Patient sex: M
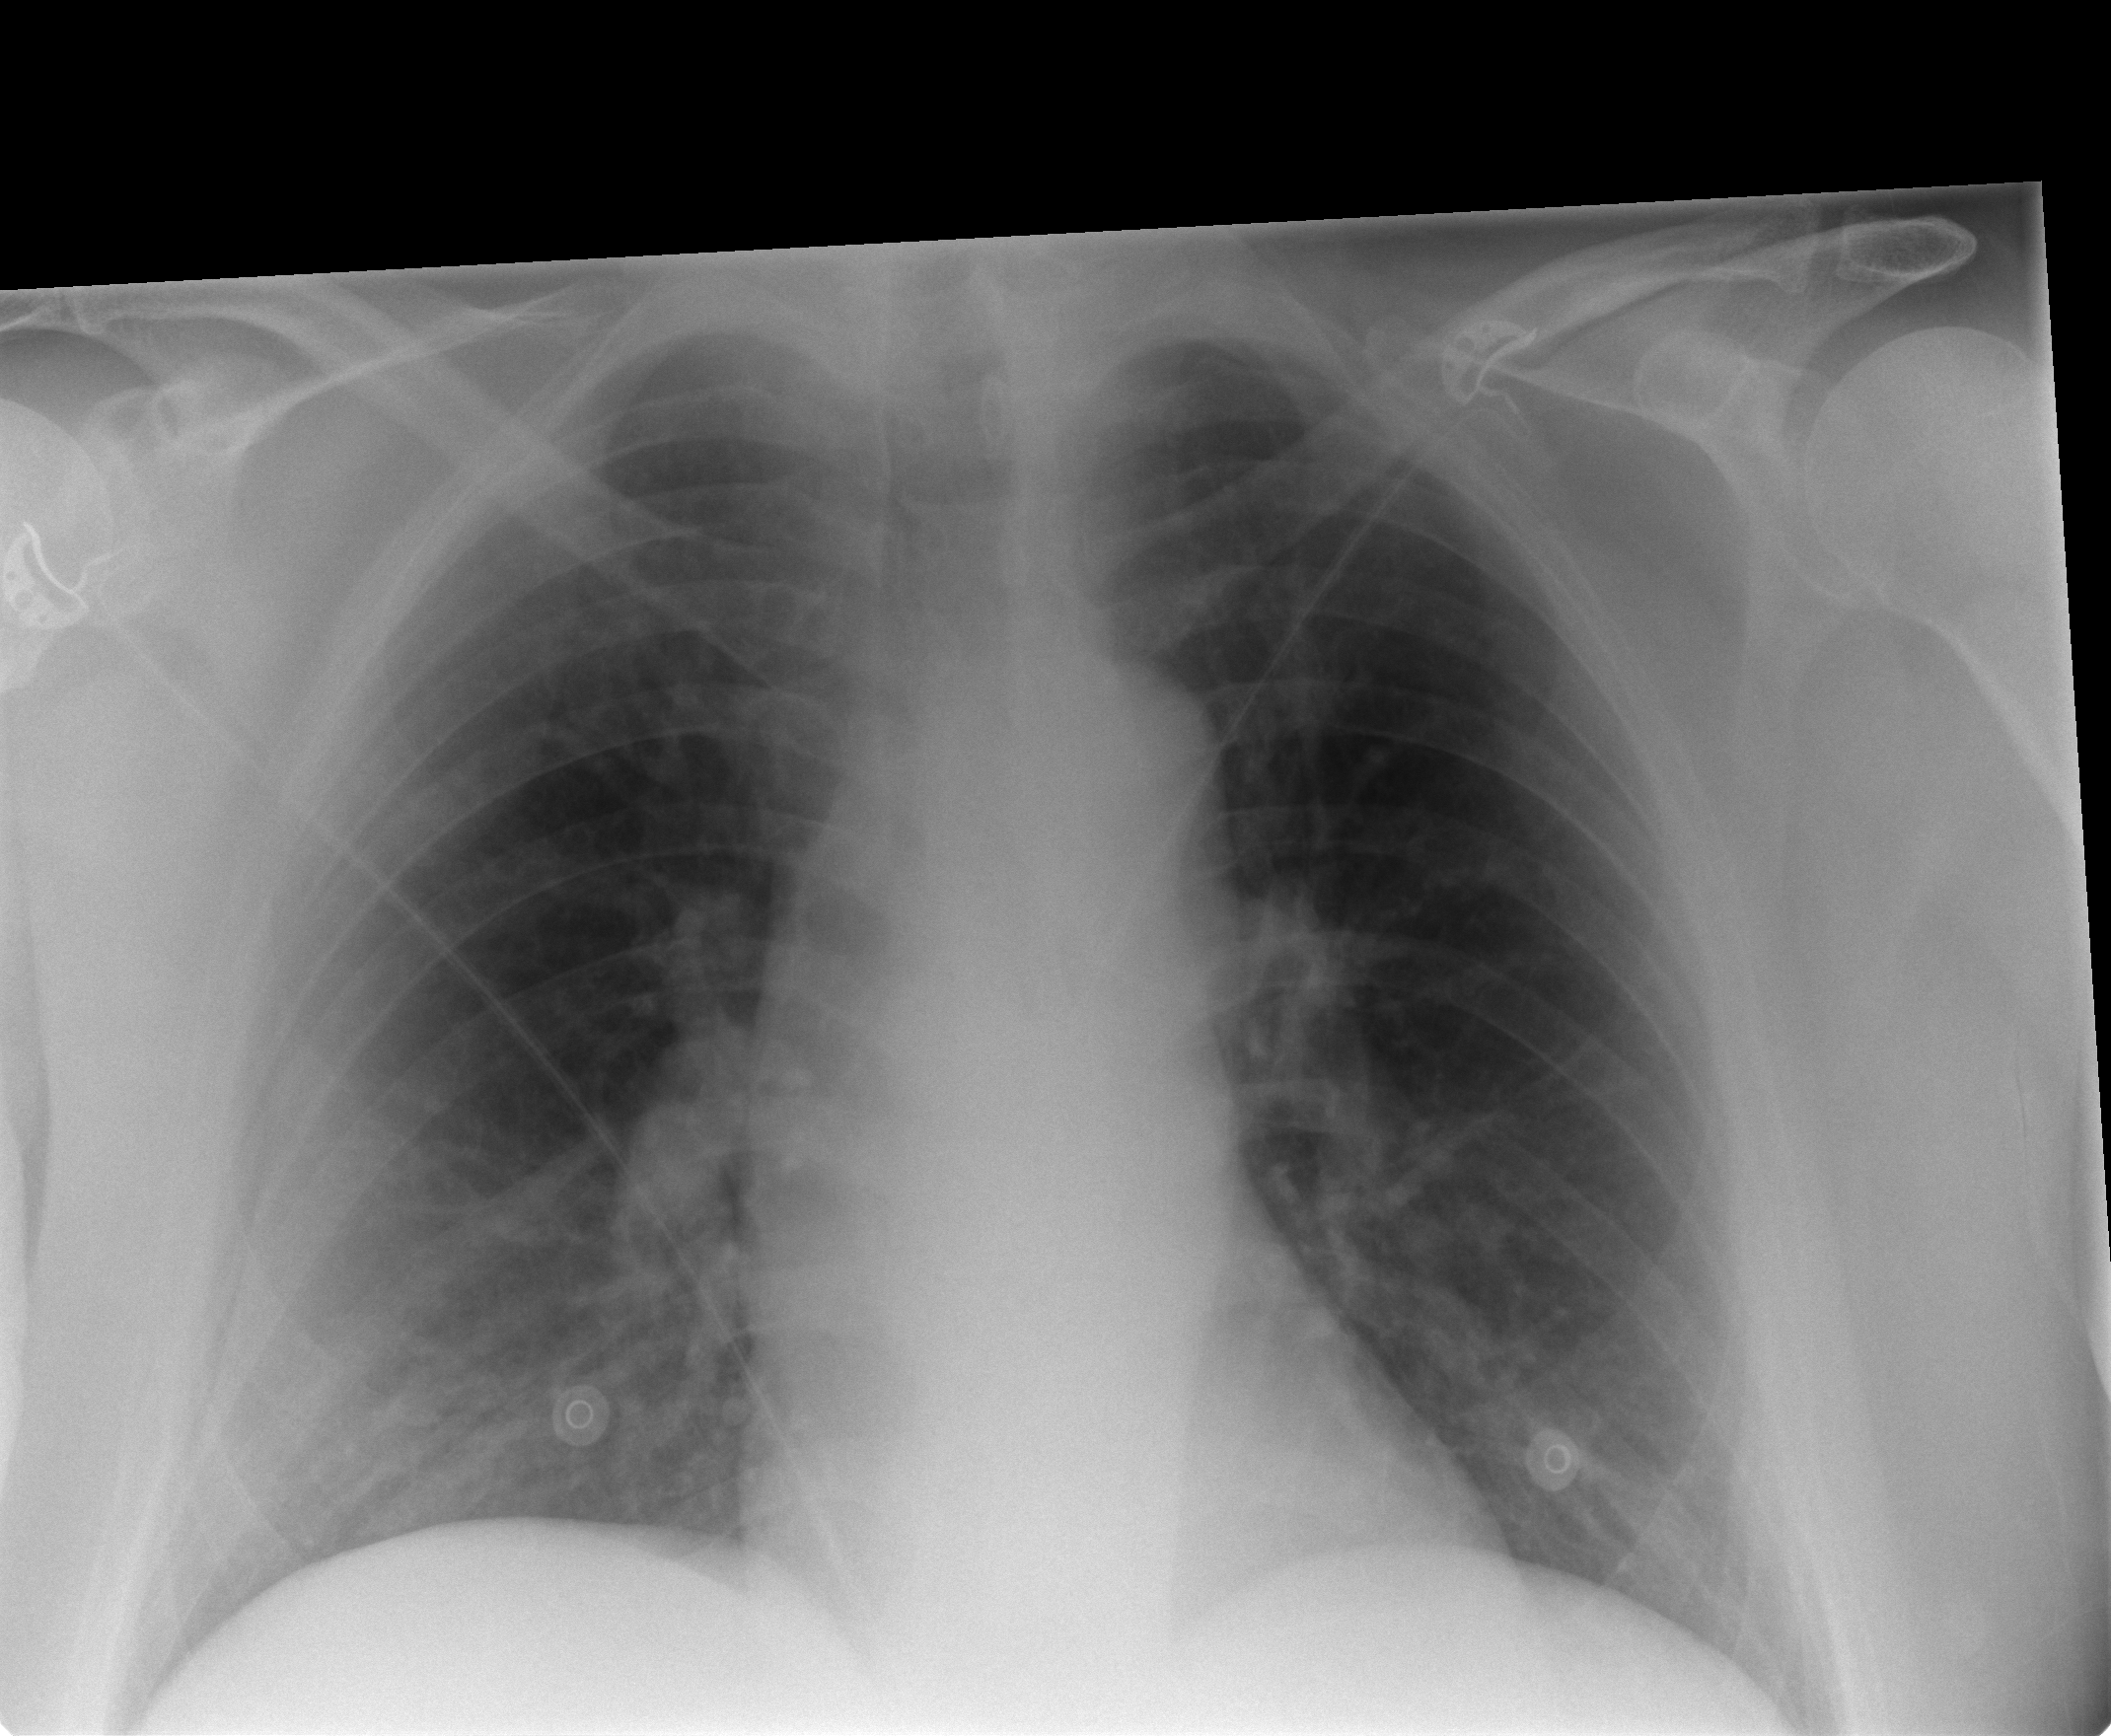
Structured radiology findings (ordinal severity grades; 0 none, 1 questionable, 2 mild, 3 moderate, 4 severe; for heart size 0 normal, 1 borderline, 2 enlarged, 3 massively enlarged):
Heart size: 0
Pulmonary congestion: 0
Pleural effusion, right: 0
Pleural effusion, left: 0
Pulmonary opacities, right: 1
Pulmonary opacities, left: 0
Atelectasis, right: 3
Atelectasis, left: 0